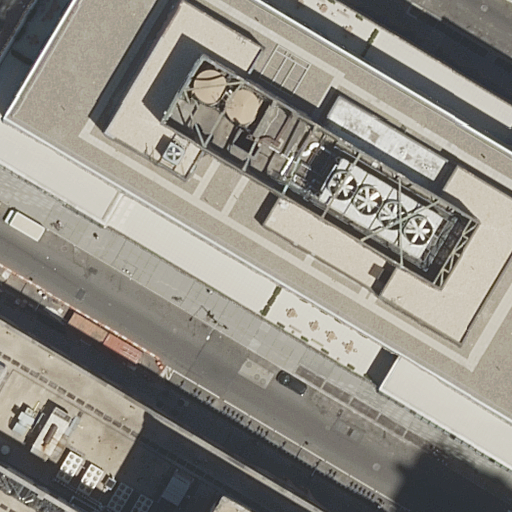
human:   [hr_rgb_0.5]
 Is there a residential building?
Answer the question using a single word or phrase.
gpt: yes

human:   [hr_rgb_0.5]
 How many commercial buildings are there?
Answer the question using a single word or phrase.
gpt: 0

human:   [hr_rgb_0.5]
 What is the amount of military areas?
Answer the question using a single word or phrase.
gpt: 0

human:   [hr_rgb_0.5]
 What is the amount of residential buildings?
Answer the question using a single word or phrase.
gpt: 2

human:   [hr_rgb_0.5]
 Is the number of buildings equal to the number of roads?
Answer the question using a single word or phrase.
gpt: yes

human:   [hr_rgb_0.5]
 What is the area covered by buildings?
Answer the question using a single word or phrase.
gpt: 3440m2

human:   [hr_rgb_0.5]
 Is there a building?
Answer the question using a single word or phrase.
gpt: yes

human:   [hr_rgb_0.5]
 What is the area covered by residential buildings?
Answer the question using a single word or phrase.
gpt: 3440m2

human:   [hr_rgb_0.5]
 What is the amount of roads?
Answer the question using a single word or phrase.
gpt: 2

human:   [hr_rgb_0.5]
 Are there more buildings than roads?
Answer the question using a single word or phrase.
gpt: no

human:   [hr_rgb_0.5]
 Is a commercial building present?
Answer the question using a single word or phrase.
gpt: no

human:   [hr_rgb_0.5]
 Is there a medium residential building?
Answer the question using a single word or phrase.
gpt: no

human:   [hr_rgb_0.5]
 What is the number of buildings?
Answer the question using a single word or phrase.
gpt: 2

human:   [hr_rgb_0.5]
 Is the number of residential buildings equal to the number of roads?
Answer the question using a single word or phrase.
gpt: yes

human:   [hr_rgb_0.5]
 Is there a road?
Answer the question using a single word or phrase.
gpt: yes

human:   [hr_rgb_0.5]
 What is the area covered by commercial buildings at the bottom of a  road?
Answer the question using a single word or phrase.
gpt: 0m2

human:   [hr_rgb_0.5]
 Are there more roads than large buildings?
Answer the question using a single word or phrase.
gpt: no

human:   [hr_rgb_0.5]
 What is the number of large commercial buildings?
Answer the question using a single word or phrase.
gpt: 0

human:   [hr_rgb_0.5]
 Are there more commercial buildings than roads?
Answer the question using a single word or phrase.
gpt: no

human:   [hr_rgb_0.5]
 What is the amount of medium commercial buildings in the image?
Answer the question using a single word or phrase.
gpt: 0

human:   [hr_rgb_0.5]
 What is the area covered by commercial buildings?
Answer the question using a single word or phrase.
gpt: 0m2

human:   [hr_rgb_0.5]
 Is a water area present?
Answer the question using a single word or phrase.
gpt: no

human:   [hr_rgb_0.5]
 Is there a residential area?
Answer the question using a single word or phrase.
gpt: no

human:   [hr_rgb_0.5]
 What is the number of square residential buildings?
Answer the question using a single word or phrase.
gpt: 0

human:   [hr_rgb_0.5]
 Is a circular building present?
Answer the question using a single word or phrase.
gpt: no

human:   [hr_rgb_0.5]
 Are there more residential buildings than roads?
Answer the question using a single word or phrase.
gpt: no

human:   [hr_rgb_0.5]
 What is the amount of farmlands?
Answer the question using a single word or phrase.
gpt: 0

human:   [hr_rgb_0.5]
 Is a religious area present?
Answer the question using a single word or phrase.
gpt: no

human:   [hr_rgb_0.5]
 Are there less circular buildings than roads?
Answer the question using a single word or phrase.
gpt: yes

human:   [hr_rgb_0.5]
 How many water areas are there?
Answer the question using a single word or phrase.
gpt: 0

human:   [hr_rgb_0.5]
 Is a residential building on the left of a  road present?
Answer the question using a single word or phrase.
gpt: yes

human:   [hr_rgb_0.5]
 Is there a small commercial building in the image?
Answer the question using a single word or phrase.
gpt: no

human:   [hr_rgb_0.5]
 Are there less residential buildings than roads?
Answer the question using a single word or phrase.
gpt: no

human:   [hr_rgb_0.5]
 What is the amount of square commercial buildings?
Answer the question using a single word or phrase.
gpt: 0

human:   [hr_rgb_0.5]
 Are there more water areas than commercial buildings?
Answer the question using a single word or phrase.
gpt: no

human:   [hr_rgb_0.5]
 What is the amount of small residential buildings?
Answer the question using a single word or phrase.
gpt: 0

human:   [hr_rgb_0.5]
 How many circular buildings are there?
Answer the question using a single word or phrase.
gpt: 0

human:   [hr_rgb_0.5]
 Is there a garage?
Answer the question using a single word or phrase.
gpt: no

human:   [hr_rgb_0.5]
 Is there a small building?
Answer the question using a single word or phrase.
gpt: no

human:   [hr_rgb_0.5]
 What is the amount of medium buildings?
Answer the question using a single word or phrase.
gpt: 0

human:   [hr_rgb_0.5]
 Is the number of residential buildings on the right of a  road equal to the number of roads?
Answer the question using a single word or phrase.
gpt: no

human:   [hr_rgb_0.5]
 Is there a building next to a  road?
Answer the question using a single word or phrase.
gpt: yes

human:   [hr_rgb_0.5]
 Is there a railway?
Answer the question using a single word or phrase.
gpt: no

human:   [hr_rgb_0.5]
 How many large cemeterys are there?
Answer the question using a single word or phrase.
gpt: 0

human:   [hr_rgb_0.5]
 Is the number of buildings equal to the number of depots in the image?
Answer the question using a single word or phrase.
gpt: no

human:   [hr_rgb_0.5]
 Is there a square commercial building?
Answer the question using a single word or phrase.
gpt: no

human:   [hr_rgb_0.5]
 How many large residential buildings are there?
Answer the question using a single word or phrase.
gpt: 2

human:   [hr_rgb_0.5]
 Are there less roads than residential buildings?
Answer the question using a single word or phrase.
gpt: no

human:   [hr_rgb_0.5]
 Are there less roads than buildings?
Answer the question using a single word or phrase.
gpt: no

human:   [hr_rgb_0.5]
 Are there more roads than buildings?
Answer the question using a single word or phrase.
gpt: no

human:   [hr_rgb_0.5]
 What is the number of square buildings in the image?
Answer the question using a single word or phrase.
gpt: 0

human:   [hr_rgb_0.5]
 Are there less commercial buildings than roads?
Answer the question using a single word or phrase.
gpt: yes

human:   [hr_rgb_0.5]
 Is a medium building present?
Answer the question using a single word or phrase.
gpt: no

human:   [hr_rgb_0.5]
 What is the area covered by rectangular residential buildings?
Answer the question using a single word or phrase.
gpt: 3440m2

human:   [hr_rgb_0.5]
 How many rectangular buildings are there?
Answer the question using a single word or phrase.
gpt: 2

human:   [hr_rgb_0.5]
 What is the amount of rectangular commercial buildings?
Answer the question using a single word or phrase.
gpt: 0

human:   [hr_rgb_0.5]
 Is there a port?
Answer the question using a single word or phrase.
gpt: no

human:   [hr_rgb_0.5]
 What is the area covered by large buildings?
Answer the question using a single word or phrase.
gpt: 3440m2

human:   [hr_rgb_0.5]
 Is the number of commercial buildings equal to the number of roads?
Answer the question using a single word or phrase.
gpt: no

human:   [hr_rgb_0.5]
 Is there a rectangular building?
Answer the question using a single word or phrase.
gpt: yes

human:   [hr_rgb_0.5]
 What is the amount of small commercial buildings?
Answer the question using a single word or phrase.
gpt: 0

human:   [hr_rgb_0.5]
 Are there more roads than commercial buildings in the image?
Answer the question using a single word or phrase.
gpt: yes

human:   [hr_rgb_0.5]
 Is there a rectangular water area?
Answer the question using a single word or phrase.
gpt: no

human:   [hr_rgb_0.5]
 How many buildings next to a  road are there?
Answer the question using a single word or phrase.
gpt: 2